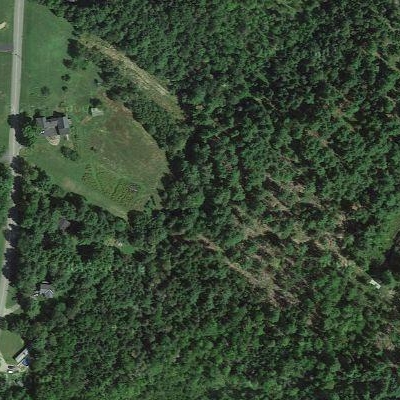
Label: eForest